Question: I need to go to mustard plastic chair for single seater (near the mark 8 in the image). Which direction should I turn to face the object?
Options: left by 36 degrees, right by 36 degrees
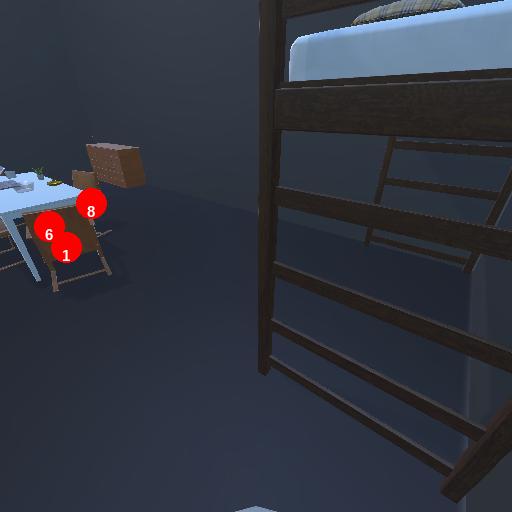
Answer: left by 36 degrees